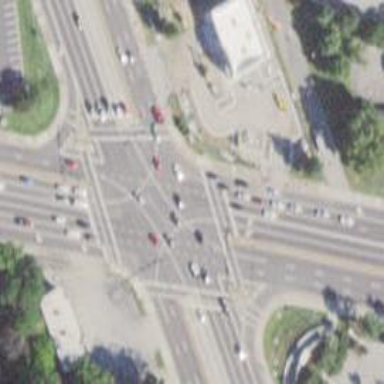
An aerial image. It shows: Crossing with marked lines on the road.